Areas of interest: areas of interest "Wealthy family"
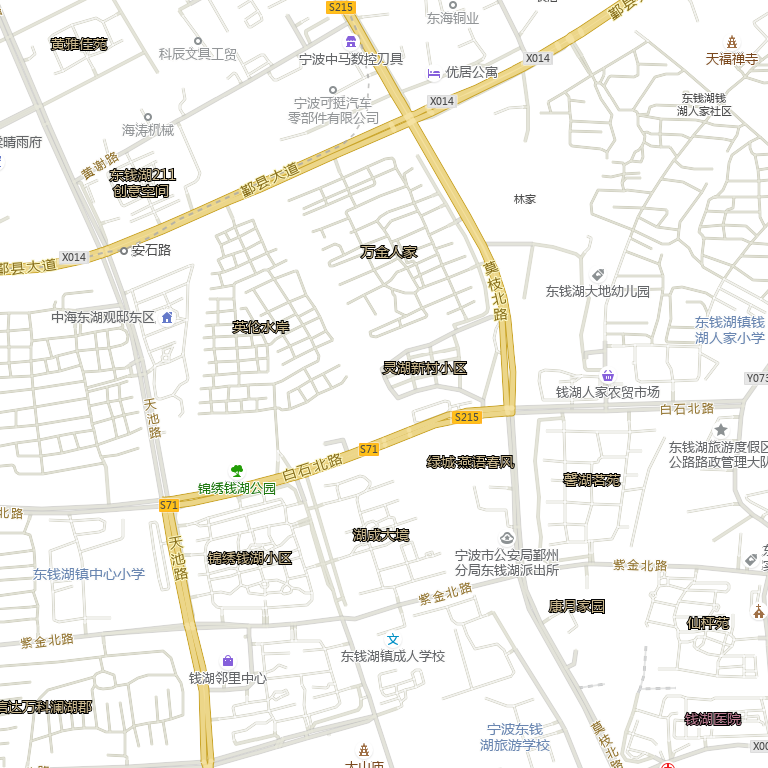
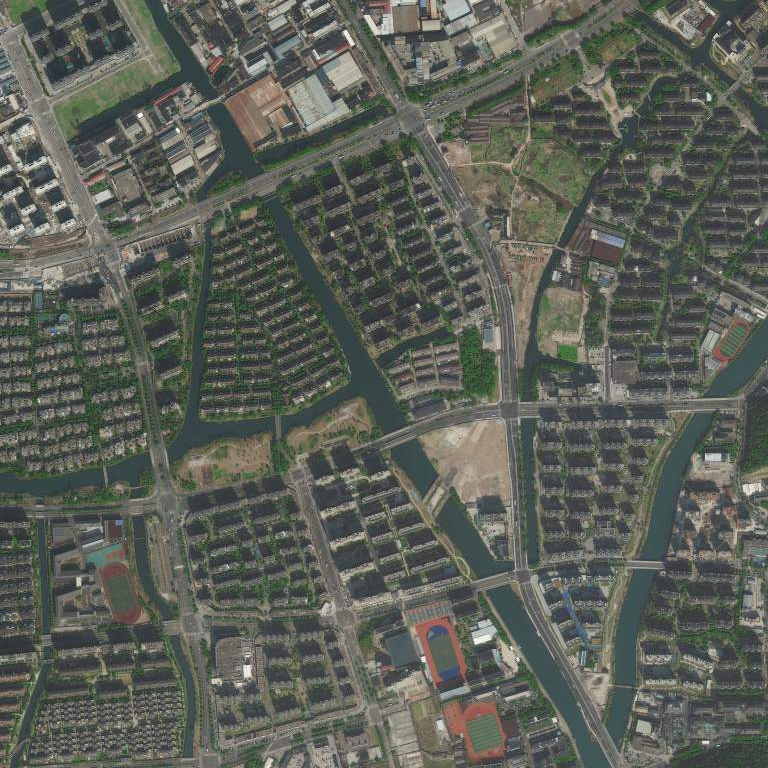